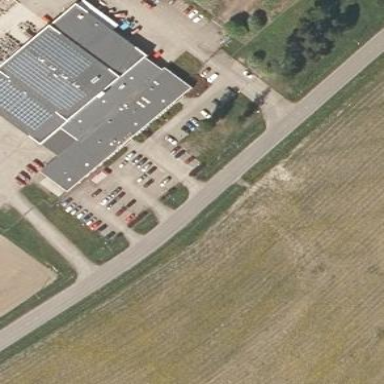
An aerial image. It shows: Office building with flat roof.